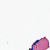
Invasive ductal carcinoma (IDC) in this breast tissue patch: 0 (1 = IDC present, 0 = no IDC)